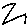
Label: zigzag